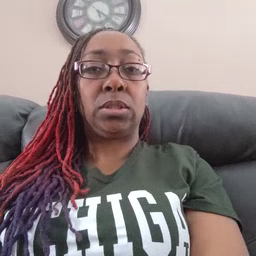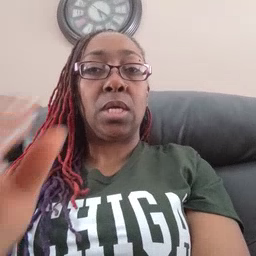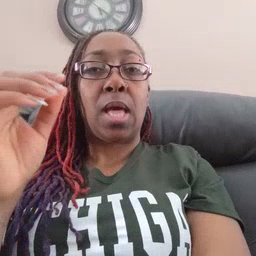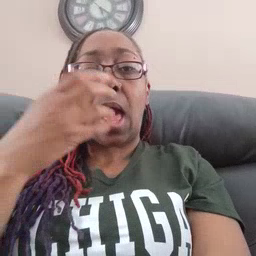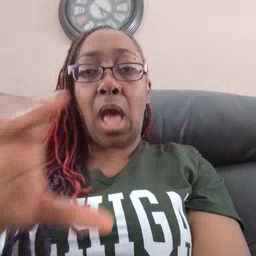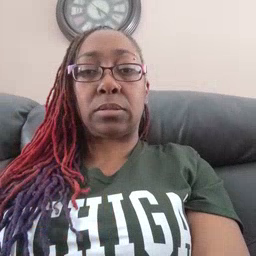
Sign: hot